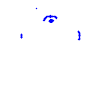
Particle: proton